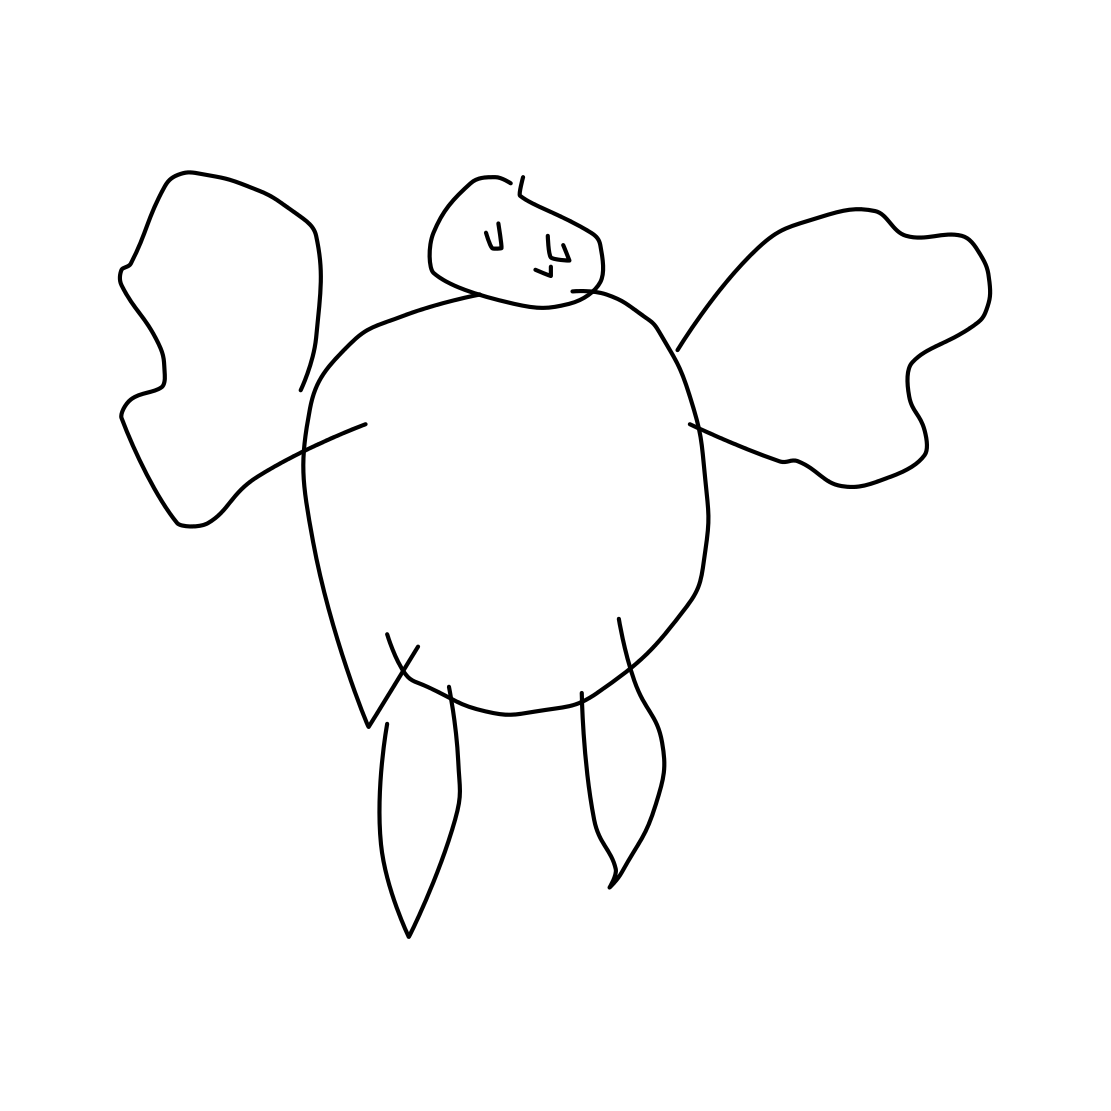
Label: angel